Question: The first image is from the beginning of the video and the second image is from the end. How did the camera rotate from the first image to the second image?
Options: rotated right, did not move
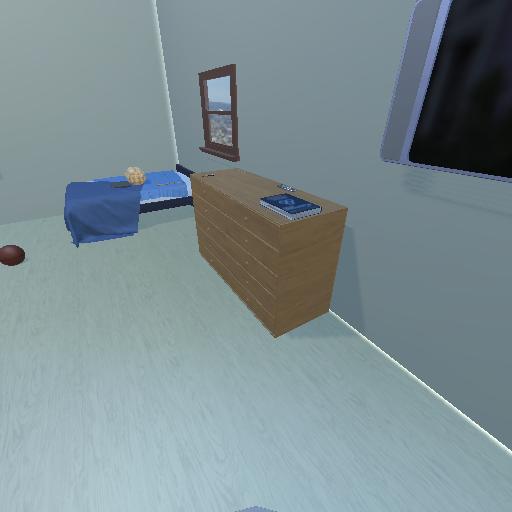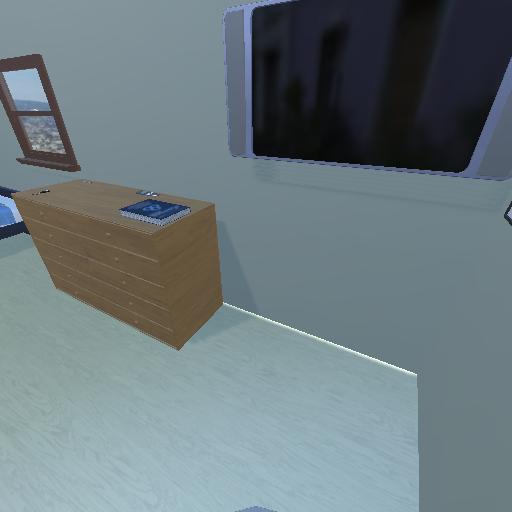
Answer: rotated right